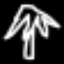
Label: palm tree